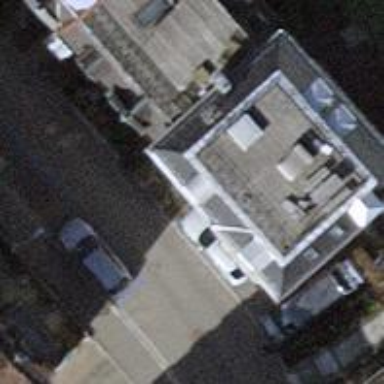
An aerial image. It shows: Building with distinctive mansard roof shape.